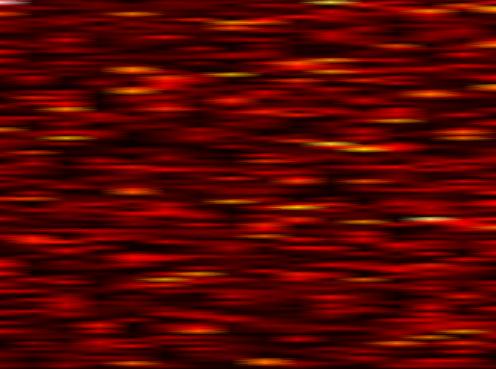
Label: OFDM